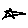
Label: star